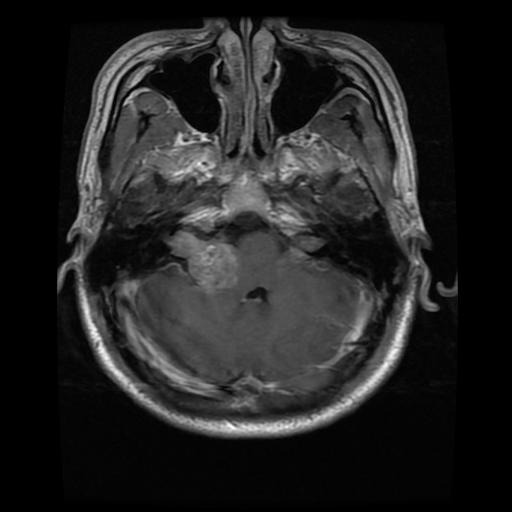
Label: meningioma